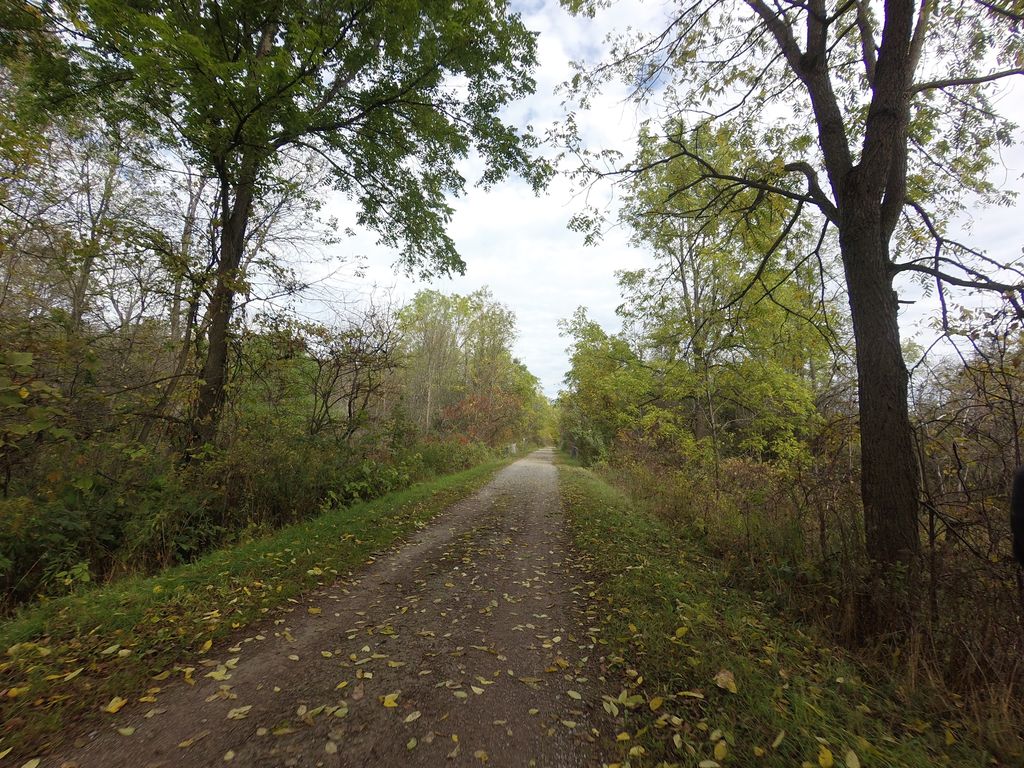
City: hamilton